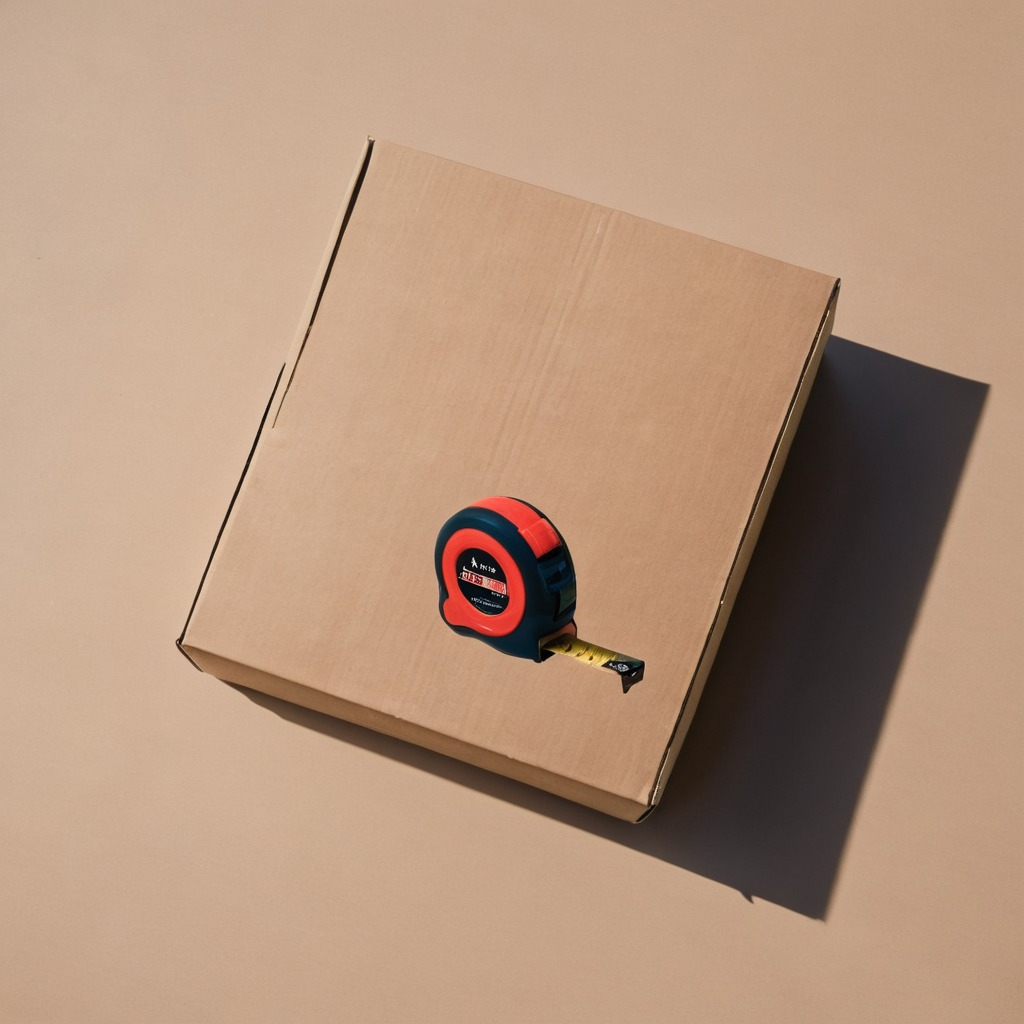
A measuring tape is lying on the cardboard box surface in an outdoor workshop during daytime bright natural light soft shadows slightly creased but